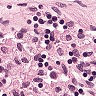
Metastatic tissue present: no